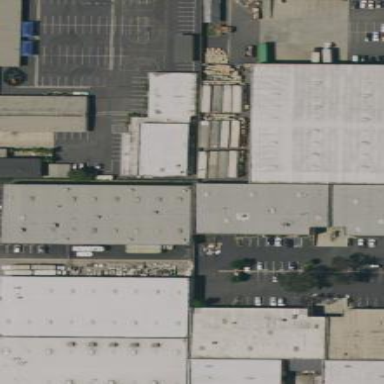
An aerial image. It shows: Industrial area.